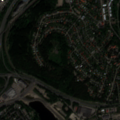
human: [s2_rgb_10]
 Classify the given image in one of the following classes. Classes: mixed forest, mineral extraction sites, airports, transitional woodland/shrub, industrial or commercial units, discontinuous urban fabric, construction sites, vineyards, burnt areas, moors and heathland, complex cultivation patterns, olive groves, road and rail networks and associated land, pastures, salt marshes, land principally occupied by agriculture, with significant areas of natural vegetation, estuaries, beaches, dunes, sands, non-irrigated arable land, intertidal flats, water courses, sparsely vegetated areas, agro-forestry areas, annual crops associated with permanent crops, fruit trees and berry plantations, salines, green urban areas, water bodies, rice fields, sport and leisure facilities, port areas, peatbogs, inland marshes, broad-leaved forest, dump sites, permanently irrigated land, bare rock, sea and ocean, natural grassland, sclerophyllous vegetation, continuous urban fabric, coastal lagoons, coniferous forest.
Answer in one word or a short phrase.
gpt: discontinuous urban fabric, industrial or commercial units, mixed forest, water bodies